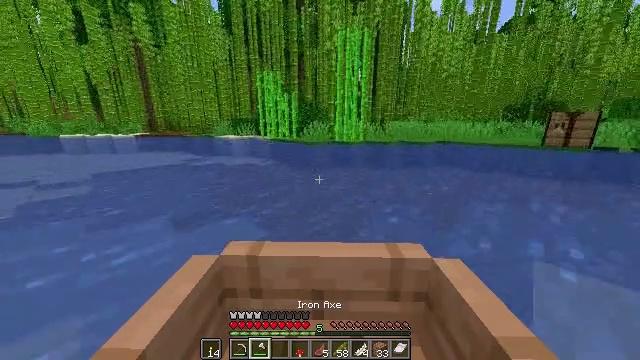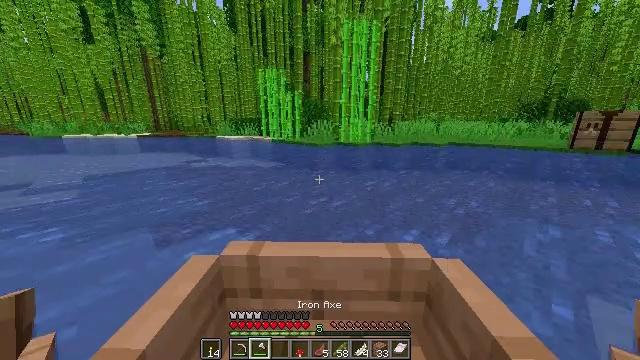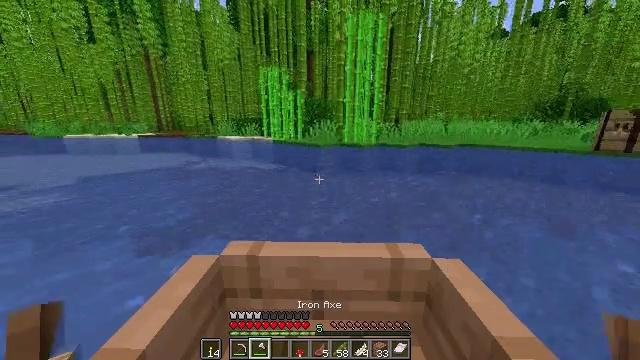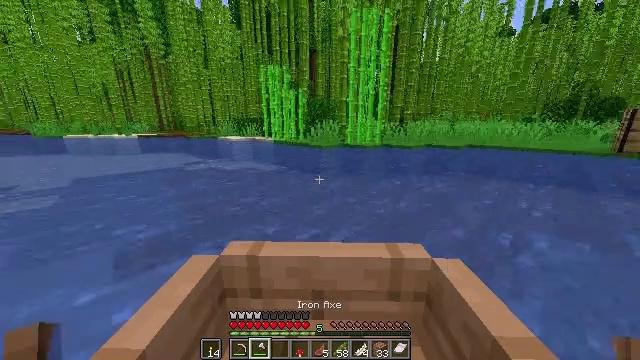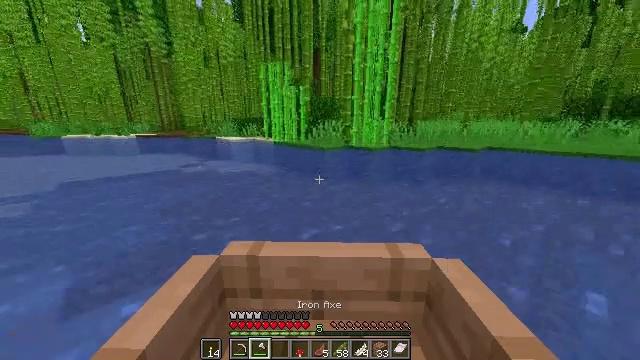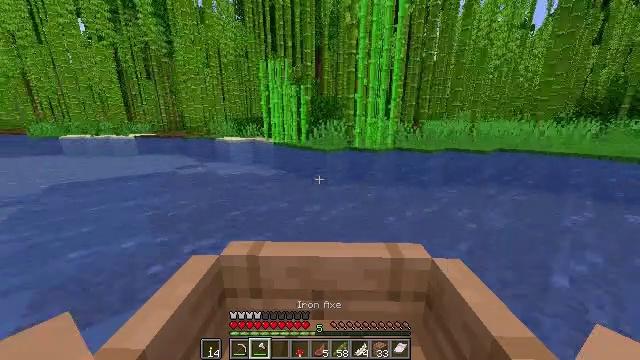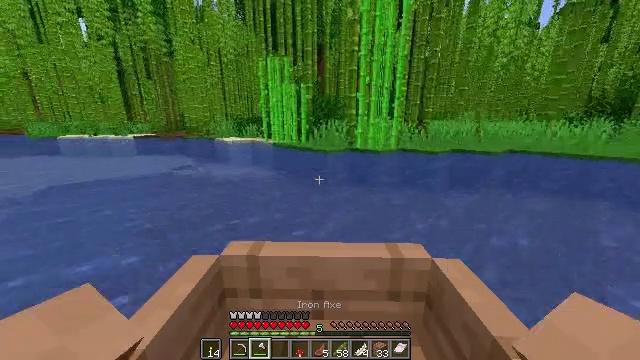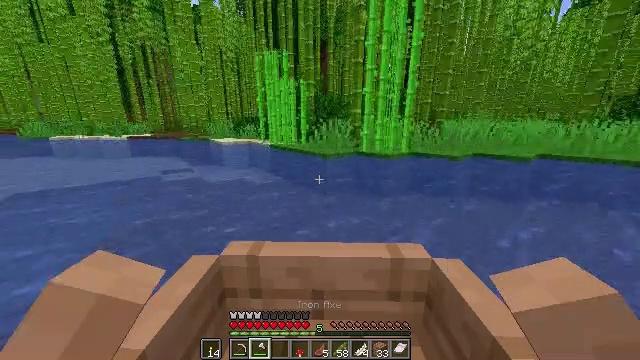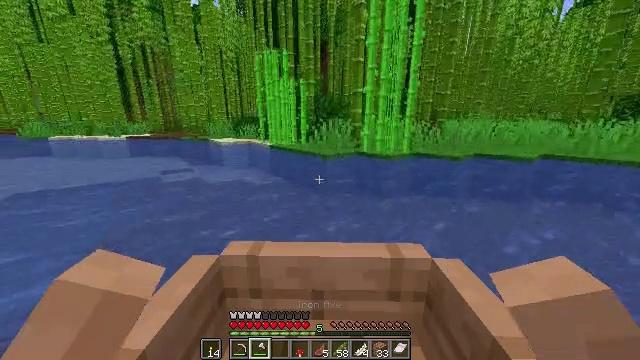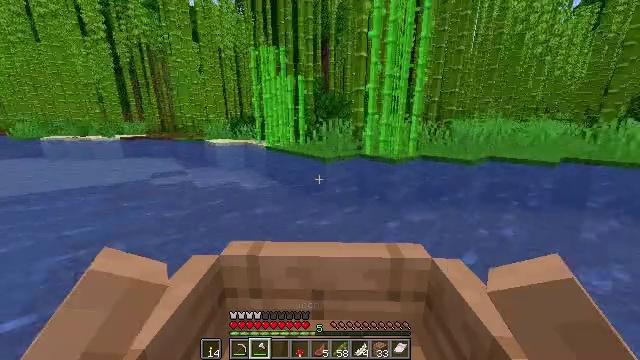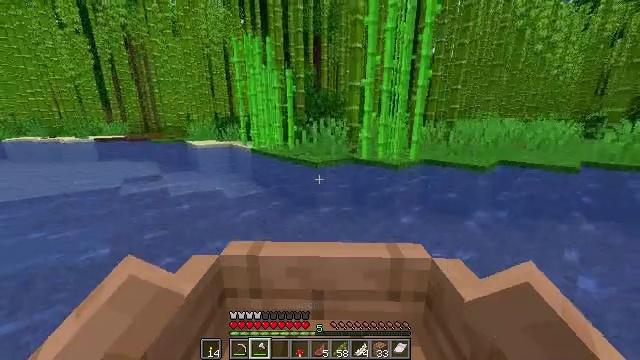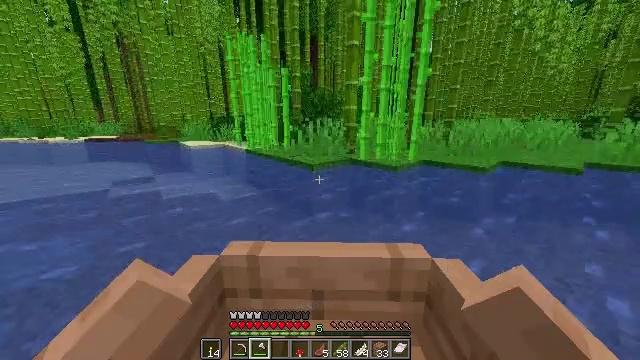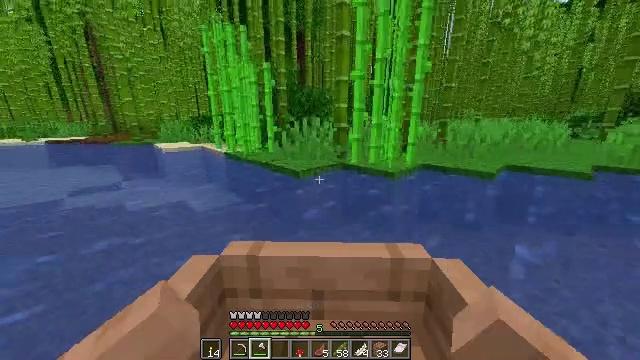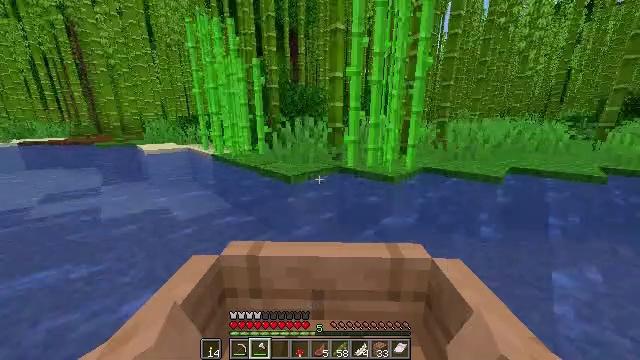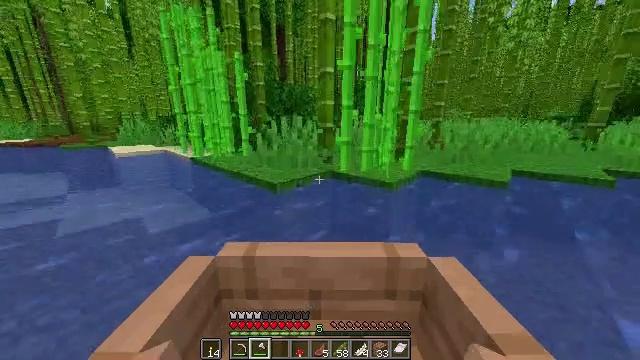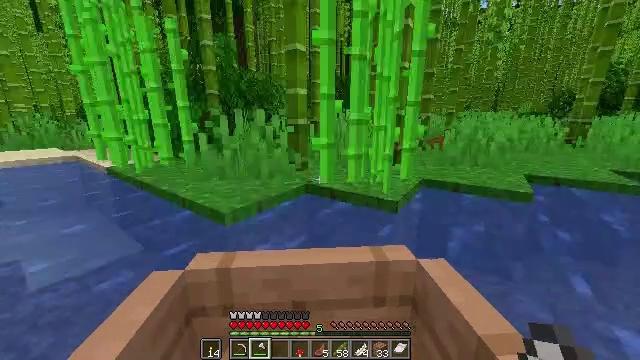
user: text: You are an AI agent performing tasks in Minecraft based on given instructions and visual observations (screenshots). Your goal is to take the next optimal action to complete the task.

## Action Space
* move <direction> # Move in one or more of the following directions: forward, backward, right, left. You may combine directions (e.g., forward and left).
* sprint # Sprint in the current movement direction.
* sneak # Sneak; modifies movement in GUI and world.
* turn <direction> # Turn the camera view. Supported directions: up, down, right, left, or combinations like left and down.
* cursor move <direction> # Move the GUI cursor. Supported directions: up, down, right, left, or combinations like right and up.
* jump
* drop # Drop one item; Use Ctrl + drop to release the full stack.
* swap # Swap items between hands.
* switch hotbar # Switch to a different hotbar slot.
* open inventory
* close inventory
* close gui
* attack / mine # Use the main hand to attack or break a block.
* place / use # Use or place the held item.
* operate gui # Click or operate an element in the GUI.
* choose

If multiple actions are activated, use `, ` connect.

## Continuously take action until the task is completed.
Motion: motion action
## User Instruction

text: Break the sugar cane.
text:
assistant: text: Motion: move forward
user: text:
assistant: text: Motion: move forward
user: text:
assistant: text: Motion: move forward
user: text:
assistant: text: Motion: move forward
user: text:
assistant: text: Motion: move forward
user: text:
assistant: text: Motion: move forward
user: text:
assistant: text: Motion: move forward
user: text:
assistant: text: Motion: move forward and move right
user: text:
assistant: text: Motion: move forward and move right
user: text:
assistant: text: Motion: move forward and move right
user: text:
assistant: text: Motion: move forward
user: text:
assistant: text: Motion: move forward
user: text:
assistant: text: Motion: move forward
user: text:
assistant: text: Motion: turn right
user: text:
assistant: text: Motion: turn right
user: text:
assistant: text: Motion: turn right
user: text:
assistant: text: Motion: turn right
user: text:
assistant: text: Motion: no_op
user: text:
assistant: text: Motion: attack / mine
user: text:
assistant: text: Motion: attack / mine
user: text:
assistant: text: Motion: attack / mine
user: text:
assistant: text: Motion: turn left, attack / mine
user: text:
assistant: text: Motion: turn left
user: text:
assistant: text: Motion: no_op